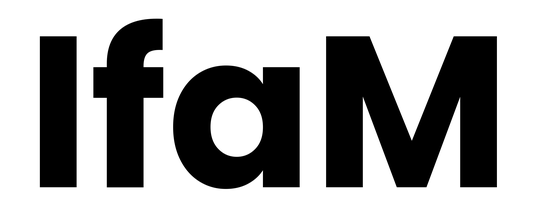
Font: Poppins-Bold